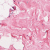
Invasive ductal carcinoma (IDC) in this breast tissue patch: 0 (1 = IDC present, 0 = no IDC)